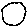
Label: circle